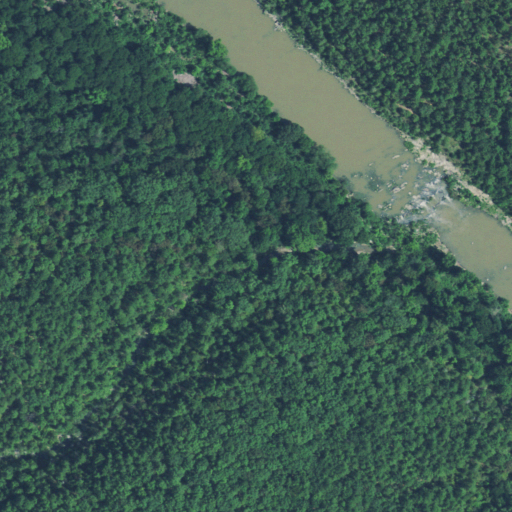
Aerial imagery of valley in Oklahoma named Wolf Hollow containing deciduous forest, mixed forest, evergreen forest, open water, and herbaceous wetlands